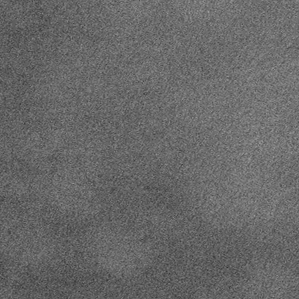
Label: frost